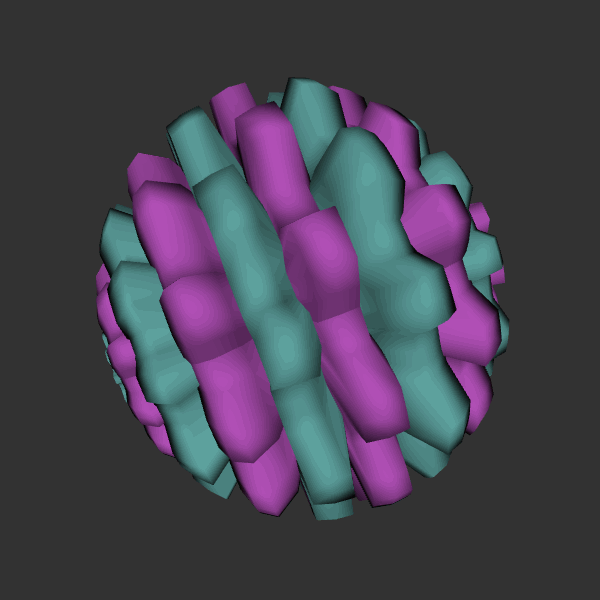
Background: dark